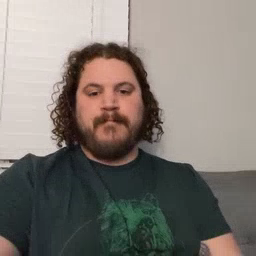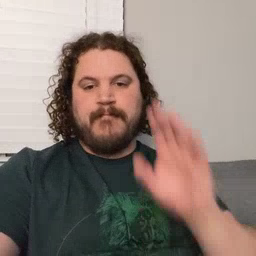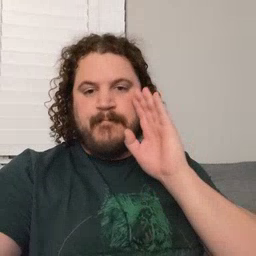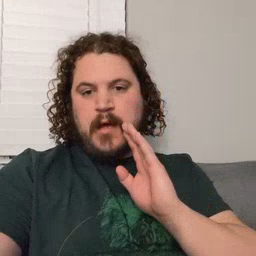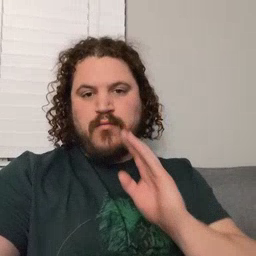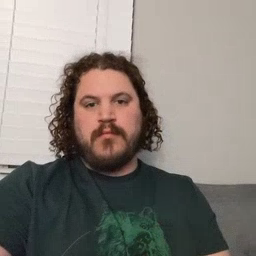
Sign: brown